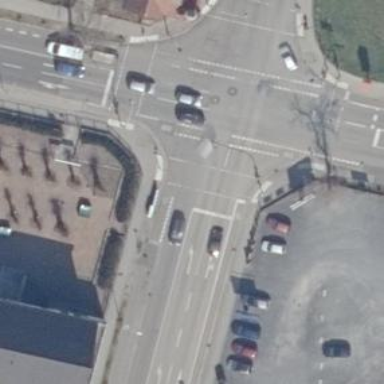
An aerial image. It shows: Road crossing with traffic signals.